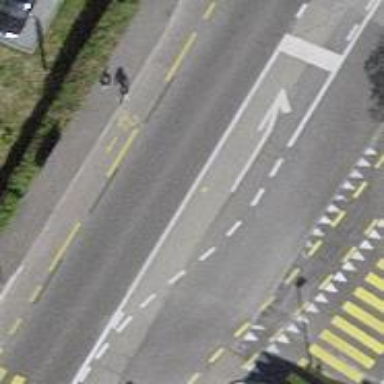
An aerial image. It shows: Road with traffic signals.